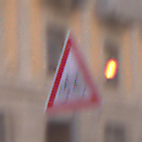
Verkehrszeichen: RadverkehrRechts
Umgebung: Outdoor, Urban
Tageszeit: MorningAfternoon
Wetter: PartlyCloudy
Licht: Natural
Jahreszeit: NotSpecified
Kontrast: LowContrast